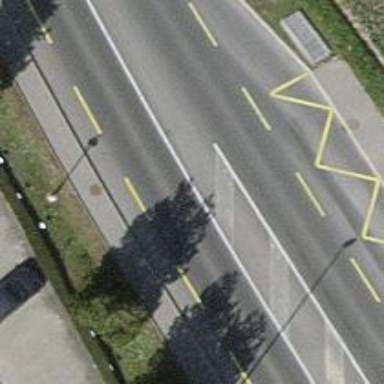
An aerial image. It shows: Bus stop equipped with public transport stop position.